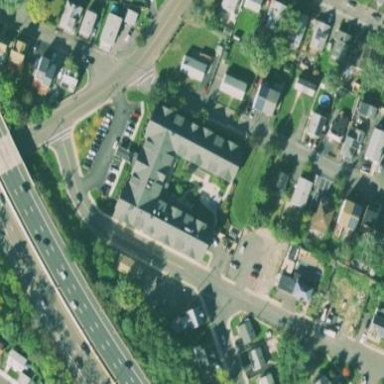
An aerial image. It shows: Nursing home building.